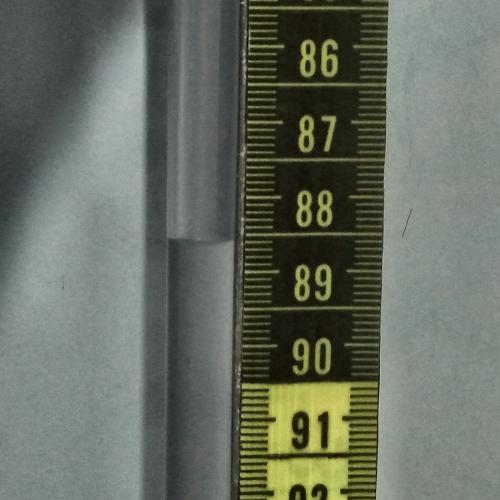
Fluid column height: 88.6 cm